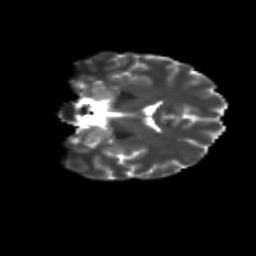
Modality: T2w
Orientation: coronal
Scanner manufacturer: siemens
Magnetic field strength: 3 T
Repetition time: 9.2 s
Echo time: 0.084 s